Field crop: maize
Growth stage: 1
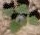
Species: chenopodium